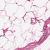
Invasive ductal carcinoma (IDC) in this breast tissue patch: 0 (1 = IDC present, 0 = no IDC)